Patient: sex M, age 74
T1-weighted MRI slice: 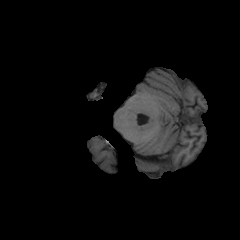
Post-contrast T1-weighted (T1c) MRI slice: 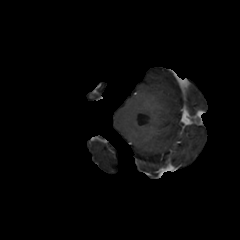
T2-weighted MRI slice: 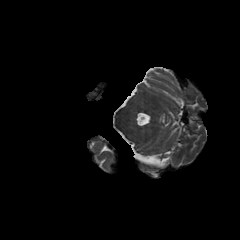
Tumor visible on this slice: no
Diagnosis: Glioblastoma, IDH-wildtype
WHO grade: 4